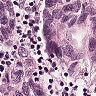
Metastatic tissue present: yes